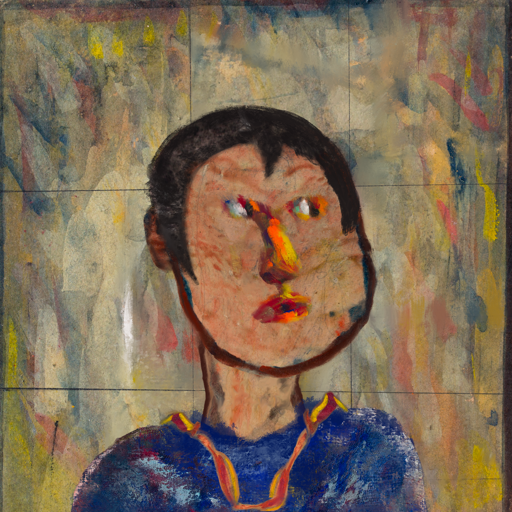
Background: GypsyMother, Head And Neck Side: Orphan, Face Side: An_Impression, Bust: Irani, Hair Side: Roy_Bahadur, Head Accessory: Blank, Second Necklace: Gypsy_Mother_1, Necklace: Blank, Baby: Blank